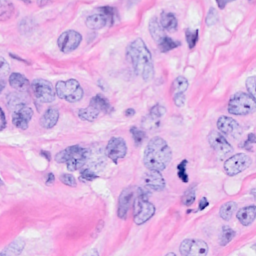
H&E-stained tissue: Breast